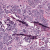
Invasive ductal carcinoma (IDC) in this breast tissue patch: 1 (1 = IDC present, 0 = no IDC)